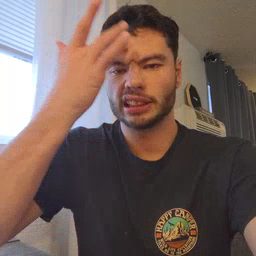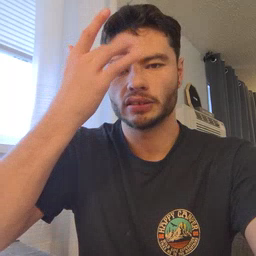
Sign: sick